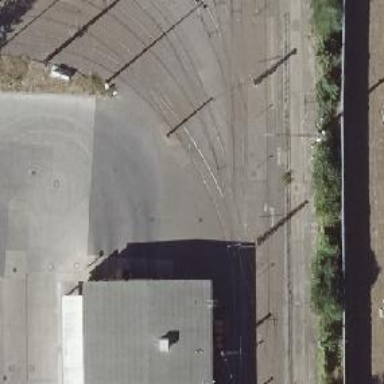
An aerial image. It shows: Tram railway yard with electrified contact line.